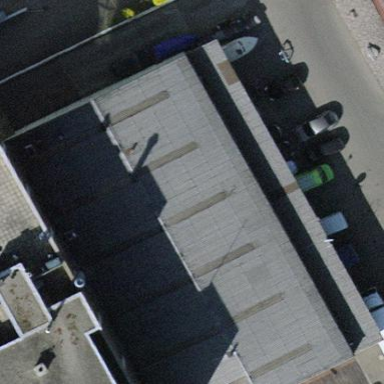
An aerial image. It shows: View of roof of building.